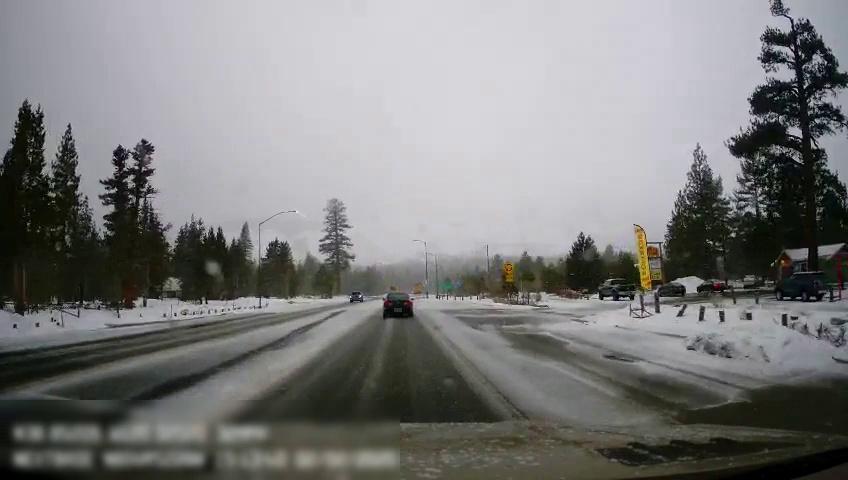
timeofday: Day
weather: Snowy
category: Drivable Space
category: Vehicles | Car
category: Vehicles | Truck
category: Vehicles | Car
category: Vehicles | SUV
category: Vehicles | Car
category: Vehicles | SUV
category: Vehicles | SUV
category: Traffic | Signs